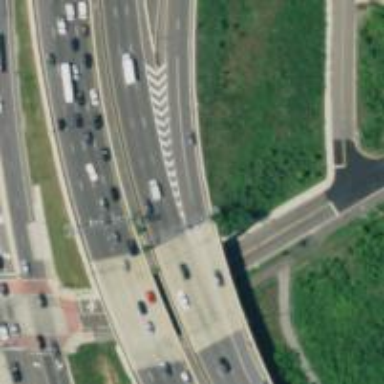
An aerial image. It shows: Bridge over motorway.